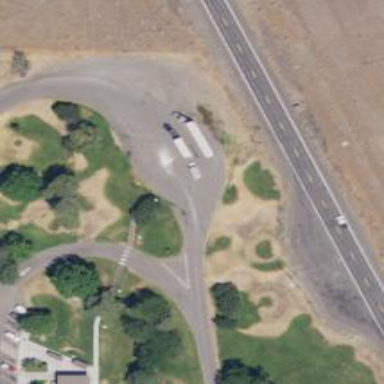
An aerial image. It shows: Rest area along service road.